Question: Is there any fast way to construct a new shapefile using a more detailed one? The example below will present the problem.
Using data available in this <URL> it is possible to obtain Sao Paulo municipalities.
'''
if(require(rgdal) == F){install.packages('rgdal'); require(rgdal)}
if(require(ggplot2) == F){install.packages('ggplot2'); require(ggplot2)}
setwd("..data directory..")
sp4.rg <- readOGR(".", "35MUE250GC_SIR")
plot(sp4.rg, axes=TRUE, border="gray")
'''

In this plot there are 645 municipalities. I want to do the same plot, but now I want to agregate some of this municipalities in a new region (polygon). For example: Let's call this new region as "SPABCD". This region is composed with the following municipalities: "SAO PAULO", "SAO BERNARDO DO CAMPO", "SANTO ANDRE", "SAO CAETANO" and "DIADEMA".
'''
sp <- fortify(sp4.rg, region = "NM_MUNICIP")
spabcd <- c("SAO PAULO", "SAO BERNARDO DO CAMPO", "SANTO ANDRE", "SAO CAETANO DO SUL", "DIADEMA")
sp$region <- ifelse(sp$id %in% spabcd, "SPABCD", sp$id)
'''
My question is: there is a fast way (an already created function) to select the latitudes and longitudes that surround this new region in a way that it will be possible to plot it?
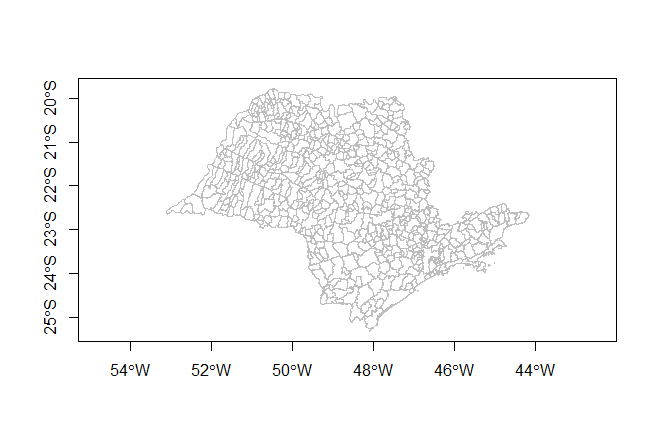
Answer: One /toy example with your data (since it's going to take more work on your part to do this, I believe):
'''
library(maptools)
regs <- c("SAO PAULO", "SAO BERNARDO DO CAMPO",
"SANTO ANDRE", "SAO CAETANO DO SUL", "DIADEMA")
# make a copy of all the IDs
sp2 <- sp$ID
# filter out only the ones we want dissolved:
sp2[which(!sp$NM_MUNICIP %in% regs)] <- NA
sp.u <- unionSpatialPolygons(sp, sp2)
# sample new plot
plot(sp.u)
'''

'''
# showing this region on the whole map
plot(sp, axes=TRUE, border="gray")
plot(sp.u, col="red", add=TRUE)
'''

And, now, with just the border:
'''
# make one "bin"
sp.u.s <- getSpPPolygonsLabptSlots(sp.u)
outline <- cut(sp.u.s[,1], range(sp.u.s[,1]), include.lowest=TRUE)
# one more dissolve
dissolved <- unionSpatialPolygons(sp.u ,outline)
plot(sp, axes=TRUE, border="gray")
plot(dissolved, add=TRUE)
'''